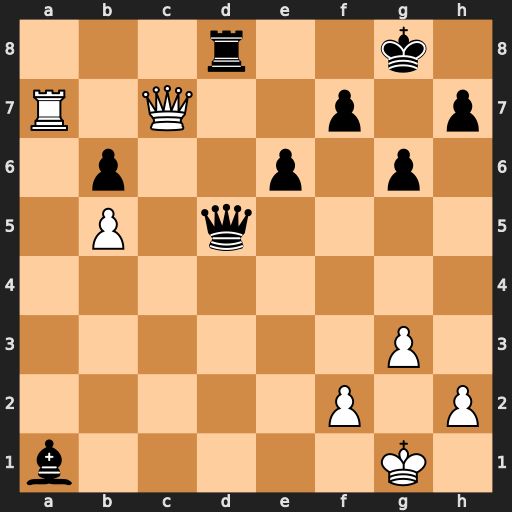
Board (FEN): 3r2k1/R1Q2p1p/1p2p1p1/1P1q4/8/6P1/5P1P/b5K1
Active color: w
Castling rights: -
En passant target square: -
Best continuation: Qxf7+ Kh8 Qxh7#